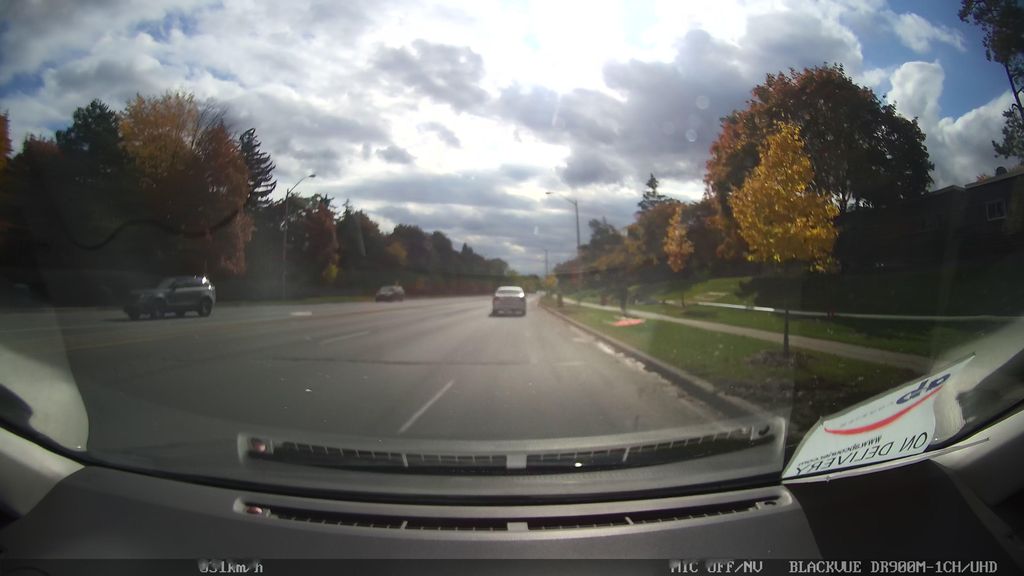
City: toronto